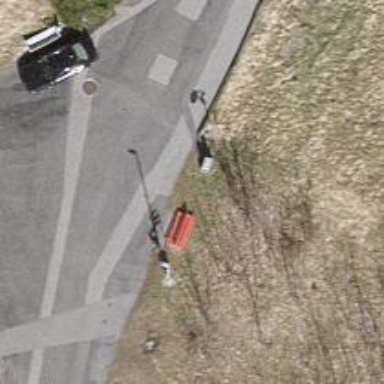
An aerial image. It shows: Bench for seating.